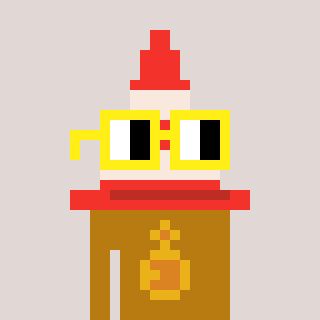
a pixel art character with square yellow glasses, a cone-shaped head and a gold-colored body on a warm background